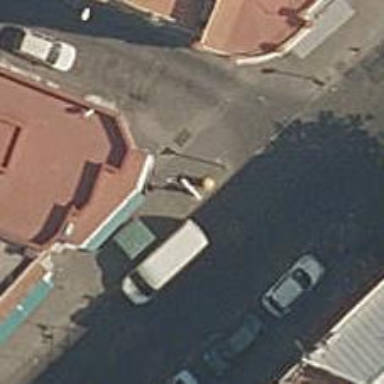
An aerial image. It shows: Post box.